Question: I've got a UICollectionView where a UIActivityIndicator is displayed in the cell before an image is loaded, which is then dismissed regardless of success or failure in the UIImageView+AFNetworking block. However sometimes I get leftover activity indicators which don't seem to hide or stop animating.
This is part of my cellForItemAtIndexPath:
'''
- (UICollectionViewCell *)collectionView:(UICollectionView *)cv cellForItemAtIndexPath:(NSIndexPath *)indexPath {
...
NSURL *imageURL = [NSURL URLWithString:[tmpcamera objectForKey:@"url"]];
NSURLRequest *imageRequest = [NSURLRequest requestWithURL:imageURL cachePolicy:NSURLRequestReloadIgnoringLocalAndRemoteCacheData timeoutInterval:10];
UIActivityIndicatorView *activityIndicator = [[UIActivityIndicatorView alloc] initWithActivityIndicatorStyle:UIActivityIndicatorViewStyleWhite];
activityIndicator.hidesWhenStopped = YES;
activityIndicator.hidden = NO;
activityIndicator.frame = CGRectMake(0, 0, 130, 110);
activityIndicator.tag = 10;
[cell.imageView addSubview:activityIndicator];
[activityIndicator startAnimating];
__weak typeof(FavouriteCell) *weakImage = cell;
[cell.imageView setImageWithURLRequest:imageRequest
placeholderImage:[UIImage imageNamed:@"trans50.png"]
success:^(NSURLRequest *request, NSHTTPURLResponse *response, UIImage *i)
{
[activityIndicator stopAnimating];
activityIndicator.hidden = YES;
[activityIndicator removeFromSuperview];
[weakImage.imageView setImage:i];
}
failure:^(NSURLRequest *request, NSHTTPURLResponse *response, NSError *error)
{
[activityIndicator stopAnimating];
activityIndicator.hidden = YES;
[activityIndicator removeFromSuperview];
[weakImage.imageView setImage:[UIImage imageNamed:@"errorimage.png"]];
}];
...
}
'''
I'm unsure if this code is enough to debug what the issue is, but any ideas would be appreciated.
A sample screenshot of what I'm talking about is here:

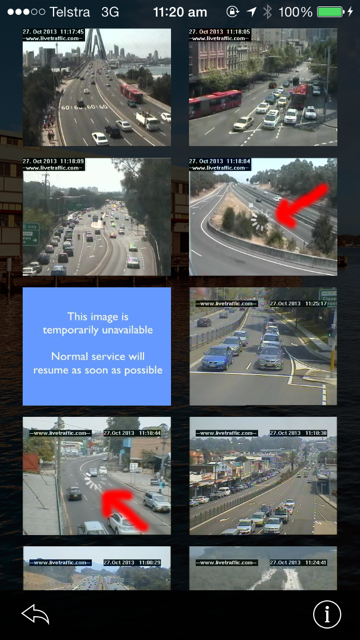
Answer: Since your cells may be recycled/reused before the image request has a chance to succeed or fail (via scrolling, for example), you can end up with an "orphaned" activity indicator in a cell.
Sequence of events:
1. A cell loads, attempts to load the image and starts the activity indicator
2. The user scrolls before the image loads. The cell is recycled.
3. The cell is reused. A new activity indicator is added, and the previous image loading is aborted (so the previous success/failure blocks are never called). The old and new activity indicators are now both on the cell, with the old one still running.
Some suggestions to avoid this problem:
1. Create a custom cell that includes the activity indicator.
2. When creating the activity indicator assign a number to the indicator's tag property, then lookup to see if there's already an activity indicator via viewWithTag: when reusing a cell. If it already exists, use the existing one, otherwise, create a new one.